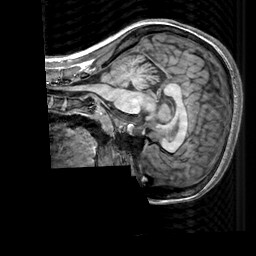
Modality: T1w
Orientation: sagittal
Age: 25
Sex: female
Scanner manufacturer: siemens
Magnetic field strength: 3 T
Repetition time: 2.3 s
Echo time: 0.00303 s